Question: I would like to create rounded cells for my UITableView. But not for each cell, only the first and the last row (as shown in my screen)

The first is not a problem, i am only using:
'''
tableView.layer.cornerRadius = 10
'''
But what is with the last one? Any ideas how to solve that? Thanks in advance.
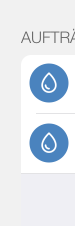
Answer: You use this code after'tableView.layer.cornerRadius = 10'
'''
tableView.layer.masksToBounds = true
'''
I hope I have answered your question.